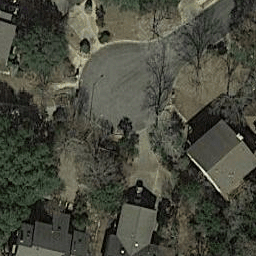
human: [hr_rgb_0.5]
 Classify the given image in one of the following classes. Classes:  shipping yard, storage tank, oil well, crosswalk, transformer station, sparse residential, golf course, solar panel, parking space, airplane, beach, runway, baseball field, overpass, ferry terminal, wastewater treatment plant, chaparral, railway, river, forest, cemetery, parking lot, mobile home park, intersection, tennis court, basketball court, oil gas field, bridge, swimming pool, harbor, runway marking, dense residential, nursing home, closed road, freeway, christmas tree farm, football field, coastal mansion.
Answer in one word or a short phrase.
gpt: closed road